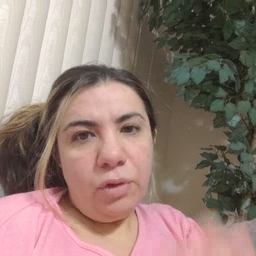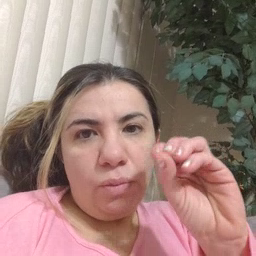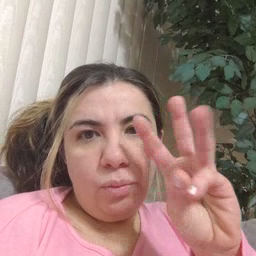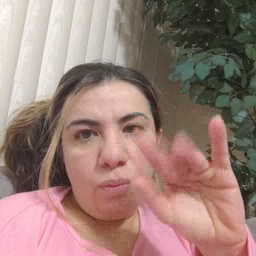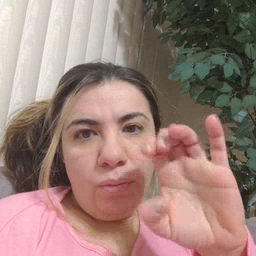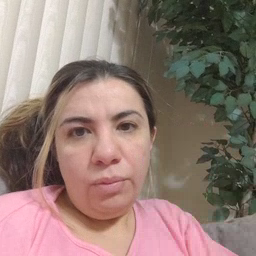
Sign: owie